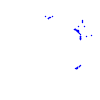
Particle: pion